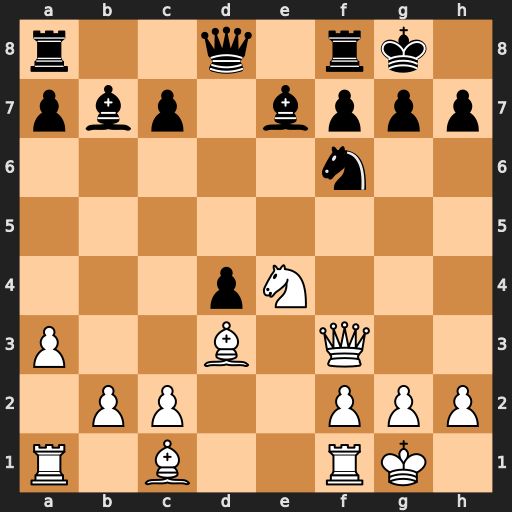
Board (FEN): r2q1rk1/pbp1bppp/5n2/8/3pN3/P2B1Q2/1PP2PPP/R1B2RK1
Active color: w
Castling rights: -
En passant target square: -
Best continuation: Nxf6+ Bxf6 Qxb7